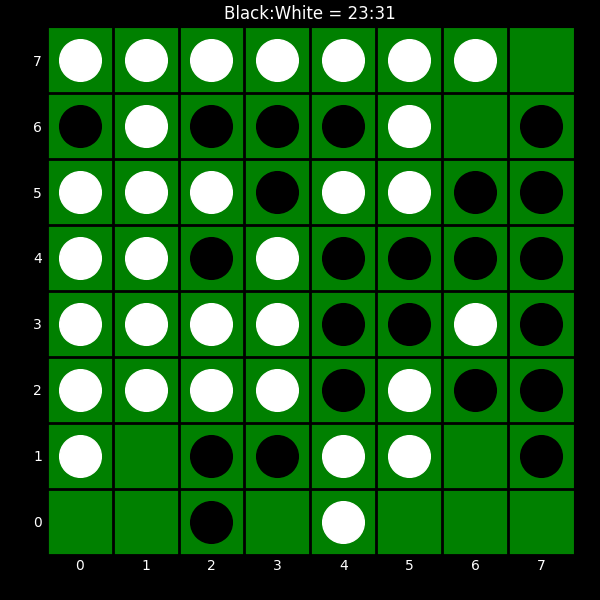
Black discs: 23
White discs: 31